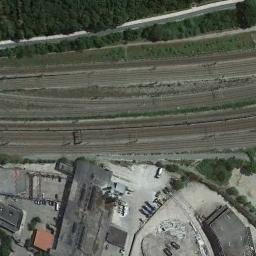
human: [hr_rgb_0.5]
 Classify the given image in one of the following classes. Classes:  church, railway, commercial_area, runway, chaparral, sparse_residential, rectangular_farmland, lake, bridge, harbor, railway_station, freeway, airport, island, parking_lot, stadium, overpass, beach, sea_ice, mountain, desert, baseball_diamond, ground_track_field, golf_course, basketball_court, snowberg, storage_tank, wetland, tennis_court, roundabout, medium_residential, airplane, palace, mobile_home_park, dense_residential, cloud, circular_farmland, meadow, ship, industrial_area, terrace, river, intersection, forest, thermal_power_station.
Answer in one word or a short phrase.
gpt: railway